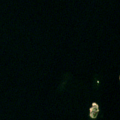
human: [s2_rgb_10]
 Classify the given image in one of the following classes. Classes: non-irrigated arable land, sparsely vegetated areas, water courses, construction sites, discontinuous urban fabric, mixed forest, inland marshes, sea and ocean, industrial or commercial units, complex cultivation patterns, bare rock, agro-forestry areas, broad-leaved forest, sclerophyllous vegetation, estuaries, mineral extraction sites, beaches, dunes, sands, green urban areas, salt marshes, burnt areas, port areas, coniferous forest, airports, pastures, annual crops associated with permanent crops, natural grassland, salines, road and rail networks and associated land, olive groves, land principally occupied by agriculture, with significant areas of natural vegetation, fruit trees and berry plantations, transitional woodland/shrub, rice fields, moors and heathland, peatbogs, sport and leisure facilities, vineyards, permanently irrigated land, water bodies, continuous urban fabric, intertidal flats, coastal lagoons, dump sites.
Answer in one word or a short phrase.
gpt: sea and ocean